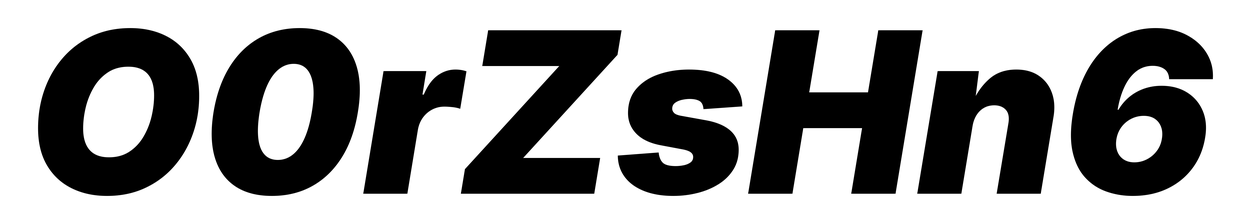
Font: Inter-Italic_Black_Italic